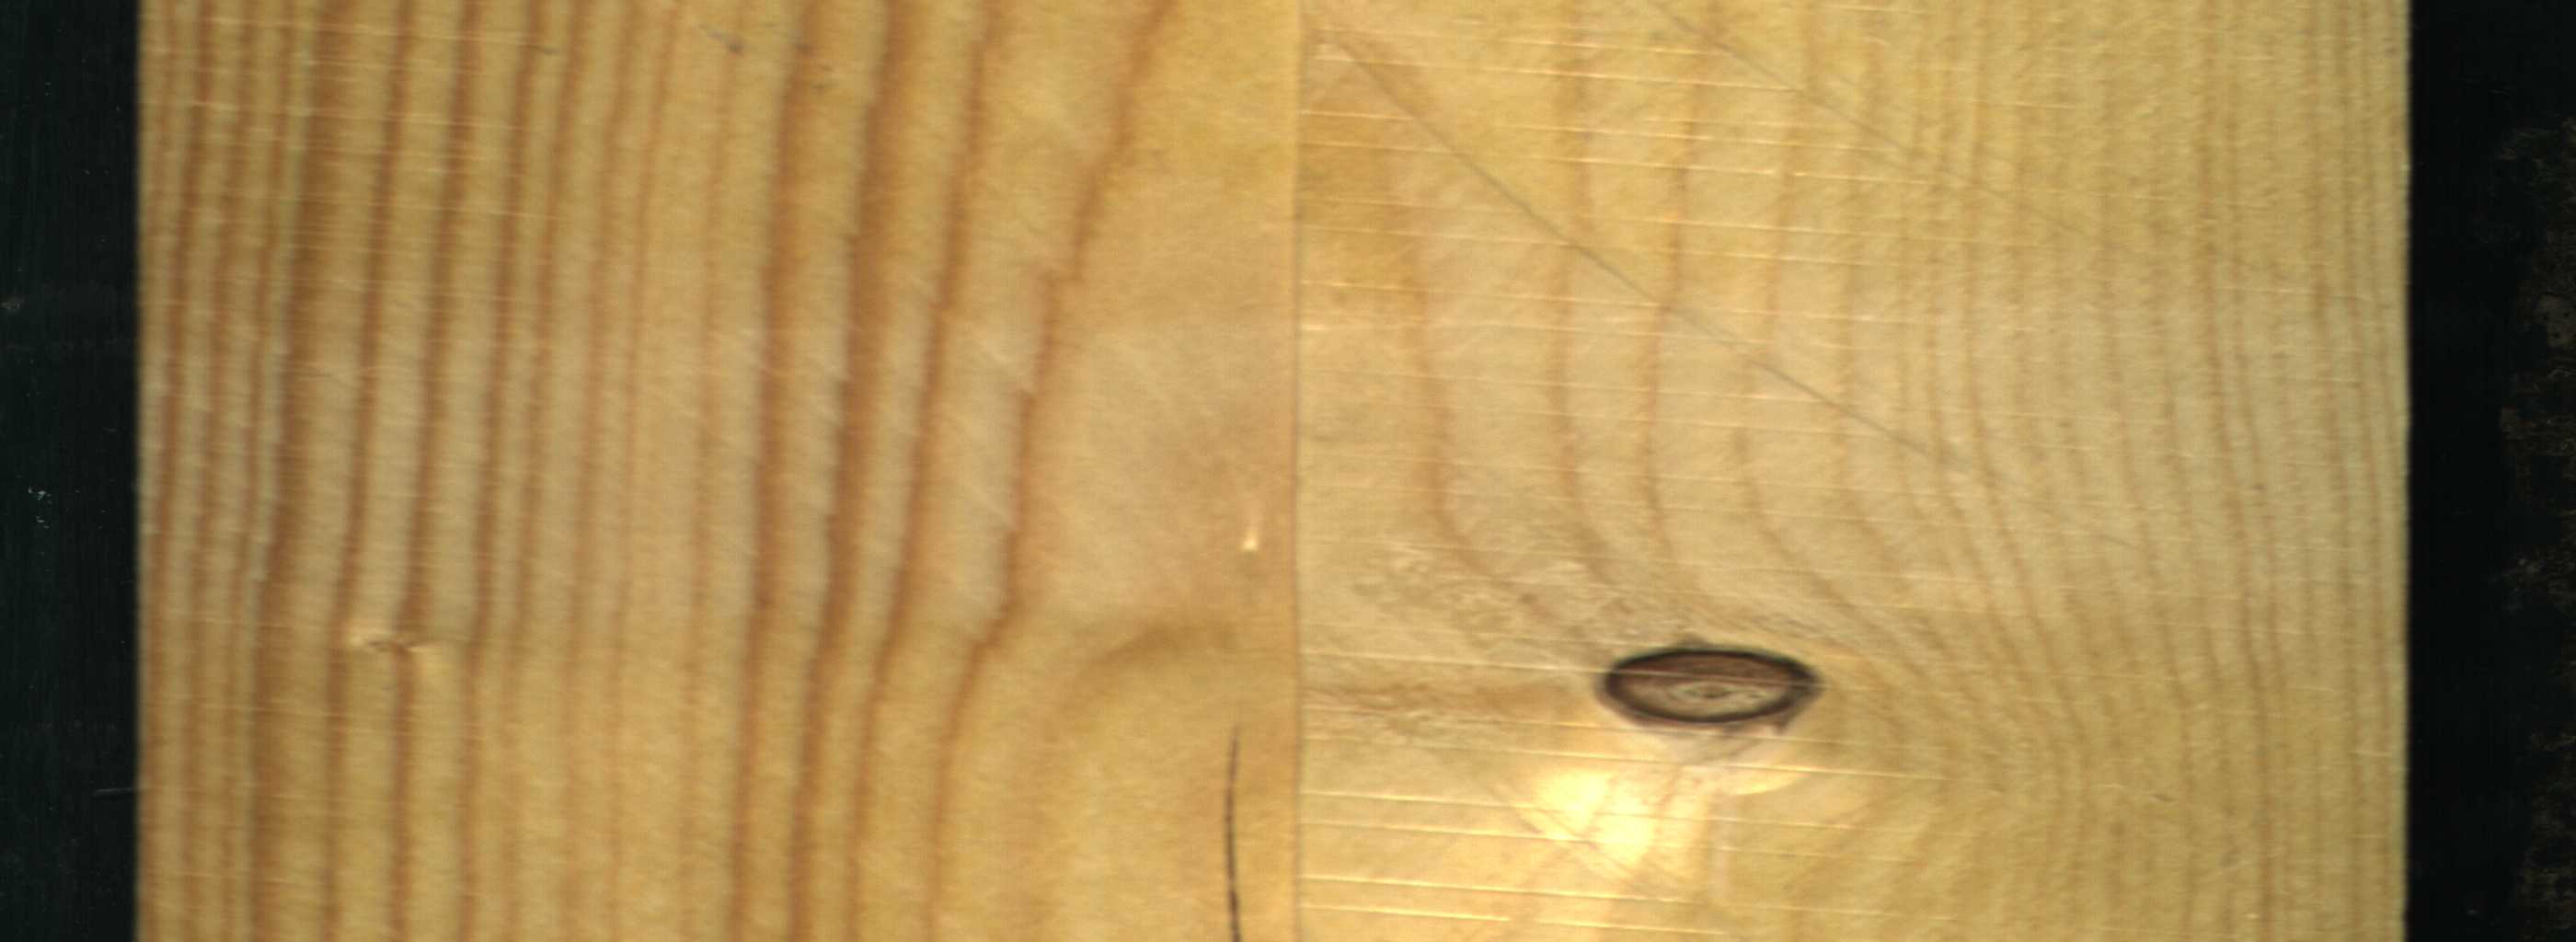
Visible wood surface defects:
Crack
Dead_Knot